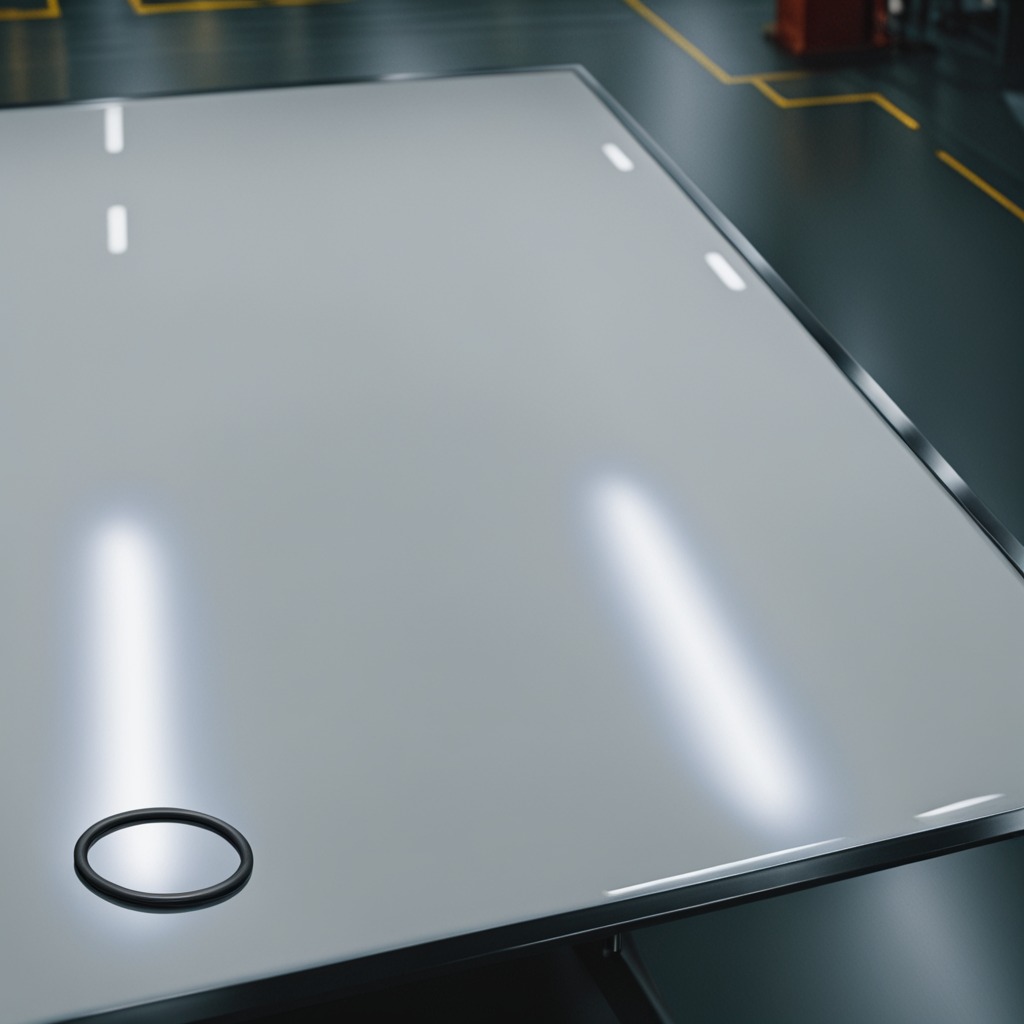
A rubber O-ring is lying on the table.